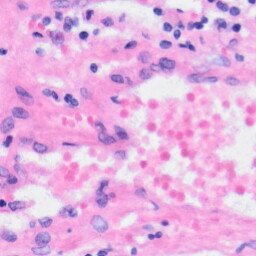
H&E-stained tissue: Liver